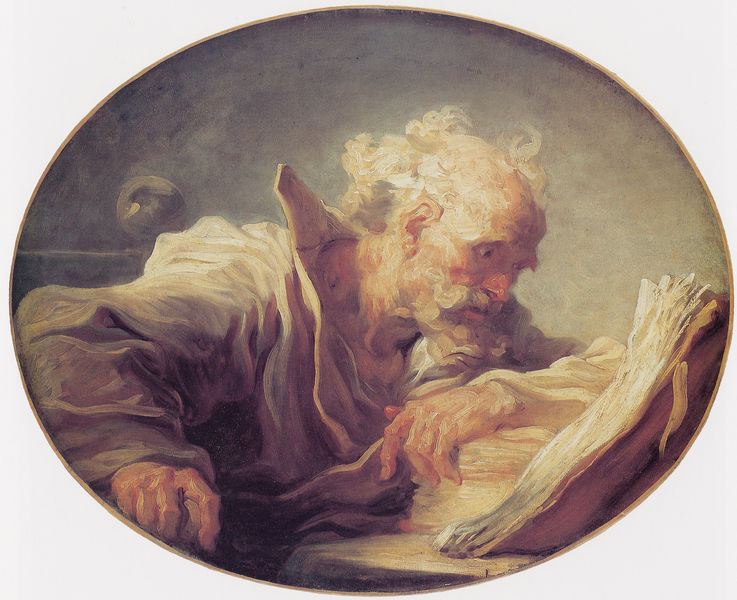
Titel: Le philosophe lisant, Ein lesender Philosoph
Künstler: Jean Honoré Fragonard
Standort: Hamburg
Institution: Kunsthalle
Schlagwörter: blau, blätter, gemälde, hand, mann, weiß, ocker, bewegung, braun, finger, grau, haar, hell, hintergrund, licht, mund, nase, ohr, pastell, profil, schwarz, stirn, tisch, zimmer, blick, rot, beige, malerei, alt, bart, hemd, wand, arm, augen, barock, bibel, entsetzen, falten, gesicht, kragen, teller, vollbart, ärmel, bild, bildnis, hals, hände, portrait, rückenlehne, öl, pastos, sonne, auge, gewand, haare, mantel, locken, ohren, rosa, kreis, oval, rund, tondo, wangen, bücher, papier, papiere, armlehne, man, alter mann, studie, duktus, glatze, lesen, pastellfarben, stube, konzentriert, bauch, faltenwurf, aufstützen, alter, greis, philosoph, buch, gestützt, schriften, dynamik, kugel, halbglatze, wissenschaftler, buchdeckel, einband, buchrücken, foliant, seiten, mönch, lesender, gelehrter, locker, lesend, neugier, buchseiten, globus, petrus, prophet, garu, schopf, hemdskragen, apostel, interesse, erschrocken, weißes haar, handrücken, evangelist, bildung, relistisch, paulus, weißhaarig, kurzsichtig, weißheit, genauigkeit, gebannt, wallung, bibelstudium, peturs, fokussiert